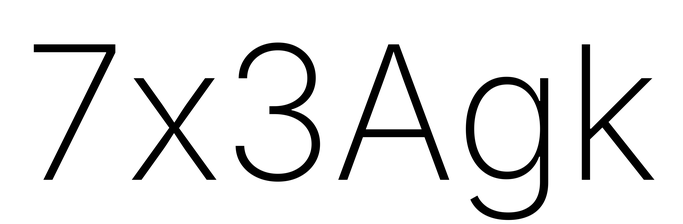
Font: Inter_ExtraLight